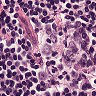
Metastatic tissue present: no